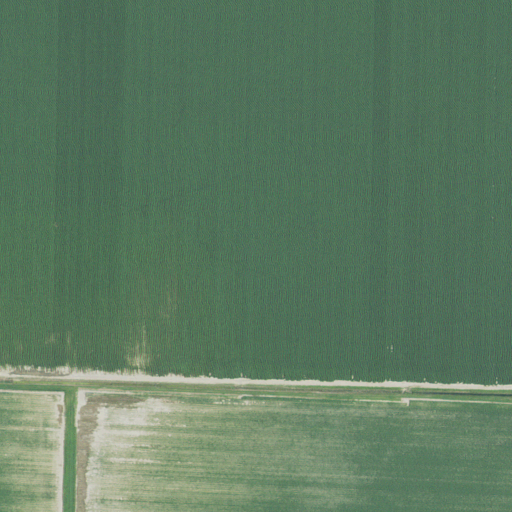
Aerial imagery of island in Missouri named Clines Island containing only cultivated crops